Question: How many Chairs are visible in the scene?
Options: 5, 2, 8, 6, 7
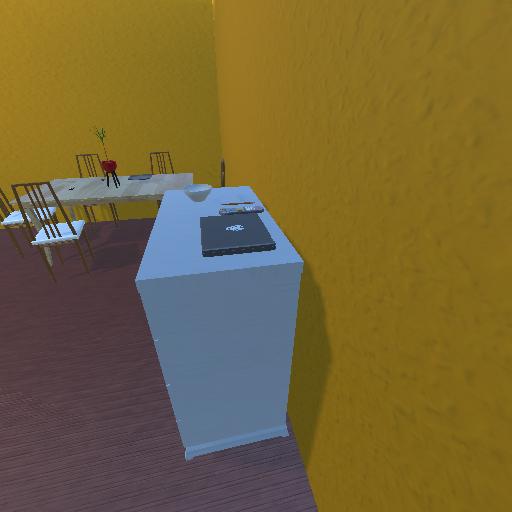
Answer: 5